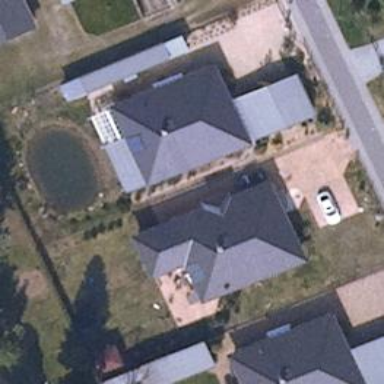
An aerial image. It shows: Simple house.